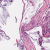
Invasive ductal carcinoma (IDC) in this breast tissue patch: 1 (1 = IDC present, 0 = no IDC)